Field crop: maize
Growth stage: 2
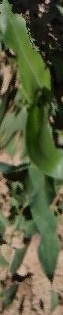
Species: maize